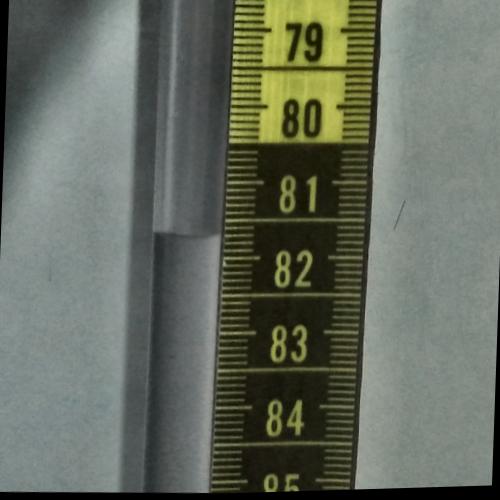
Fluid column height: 81.7 cm